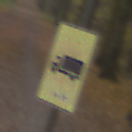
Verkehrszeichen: KFZZulaessigeGesamtmasse3Komma5TOhnePfeilsymbol
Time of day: MorningAfternoon
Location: Outdoor (Nature)
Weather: Overcast
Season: Autumn
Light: Natural